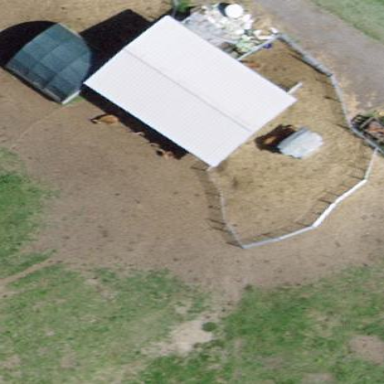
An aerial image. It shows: Farm auxiliary building.